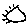
Label: sun